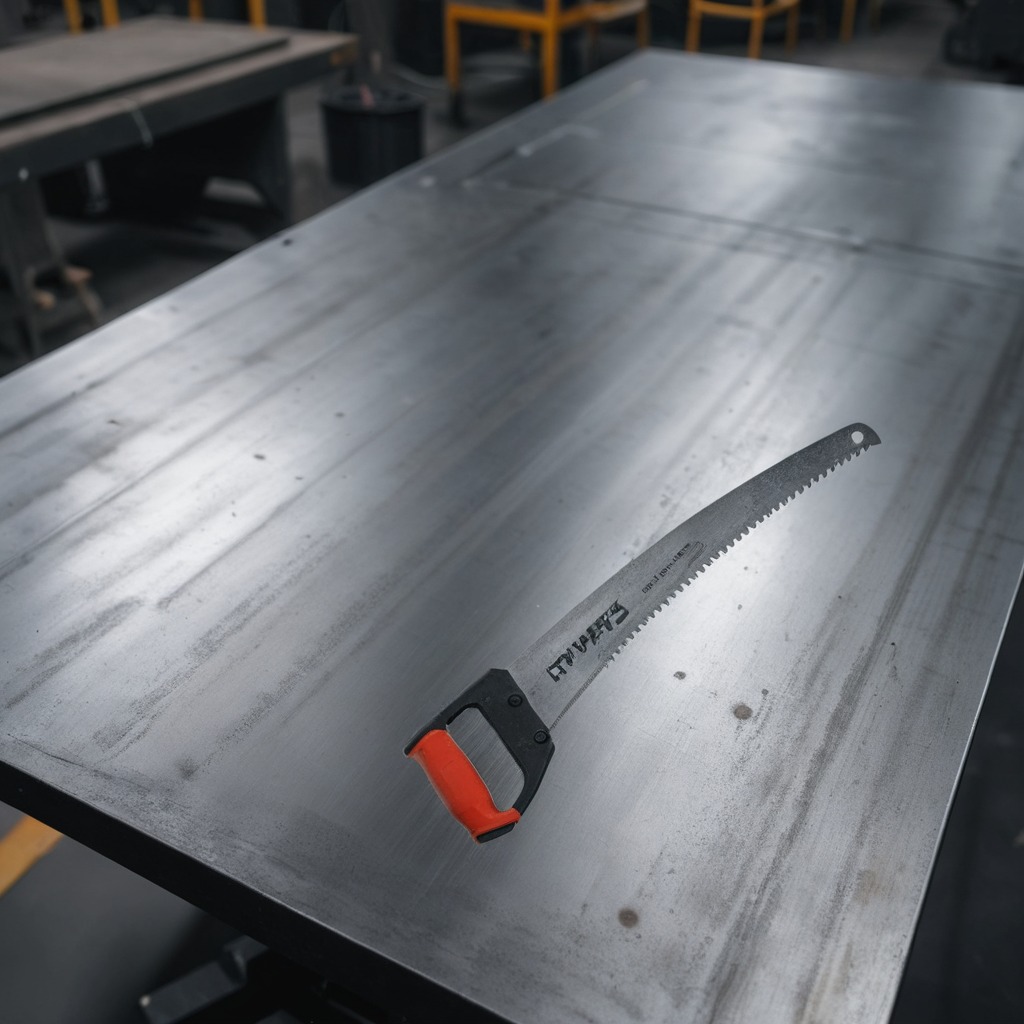
A metal saw is lying on the cold steel table in a mining workshop.